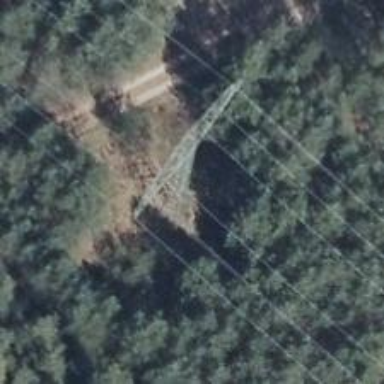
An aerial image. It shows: Power tower.